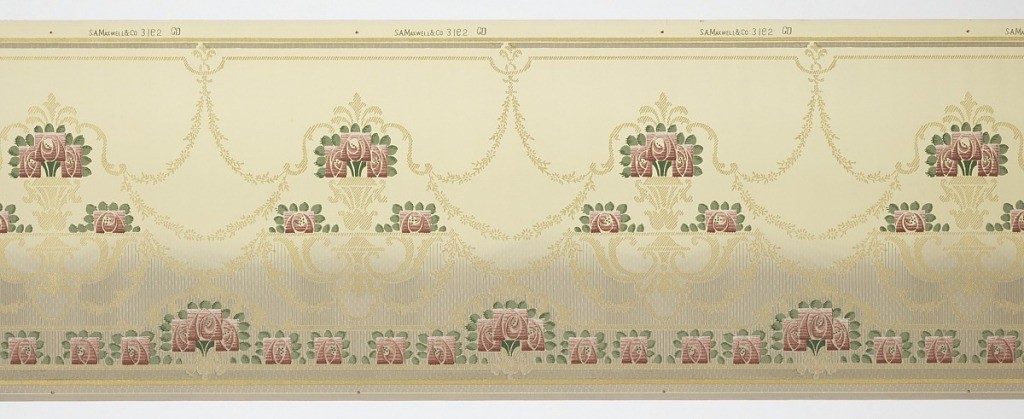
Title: Frieze
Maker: Maxwell & Co., S.A., Chicago, Illinois, USA
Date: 1905–1915
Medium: Machine-printed paper
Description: Stylized flowers resting on metalic gold platforms interlaced by foliate swags. Alternating bouquet and single flower pattern on bottom. Green and gold stripes on top and bottom.  Printed on green shaded background that is darker on the bottom and lighter toward the top. Printed in green, metalic gold and burgundy.